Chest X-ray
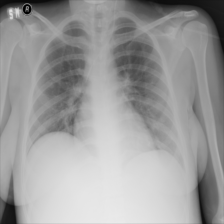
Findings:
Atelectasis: negative
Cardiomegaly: negative
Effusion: negative
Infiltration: negative
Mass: negative
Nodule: negative
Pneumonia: negative
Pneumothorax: negative
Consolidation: negative
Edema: negative
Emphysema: negative
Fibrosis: negative
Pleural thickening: negative
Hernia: negative